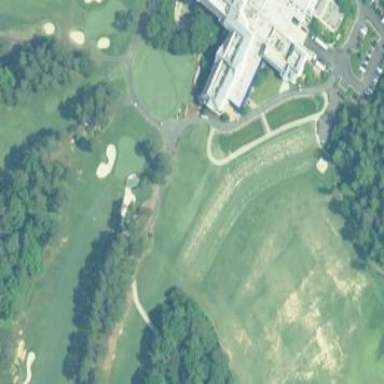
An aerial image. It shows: Golf tee on grassy land.